Question: When setting a breakpoint in Xcode there is the '%B' shortcut. Placed into the "Log message" it will print the breakpoint name to the console. The 'breakpoint name' will be the method name.
So creating a breakpoint in '- (void)viewDidLoad' will print
'''
-viewDidLoad
'''
When the breakpoint stops all is clear. But when the app continues after evaluating just 'viewDidLoad' printed in the debug console won't tell which Class was called. 'viewDidLoad' could be in every ViewController. So I add the class name to identify the location (see image).
To avoid having to type the full class name I use initials:
'MGA_OneViewController' becomes 'OVC'

The 'OVC %B' produces the output
'''
OVG -viewDidLoad
'''
and now the Class is known.
Typing three (or a few) letters is not a problem but is does require discipline to ensure the same acronym is used through out the class.
I found <URL> but that is even longer, Craig uses
'p (void)NSLog(@"%s: %@", _cmd)'
Some related SO questions (<URL> all use a rather long command, too long for me to remember.
So my questions are: is the there a percent shortcut for the class name? A 'Percent-F' maybe?
Alternatively, is it possible to create a breakpoint template that will contain the expressions ready made?
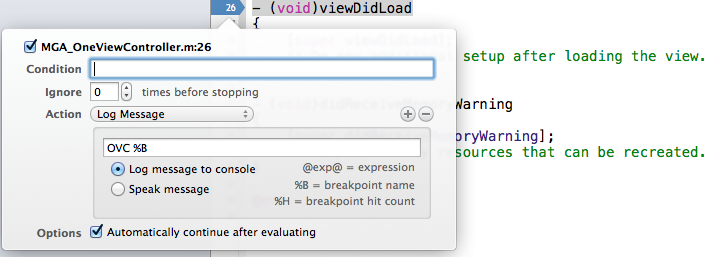
Answer: I use '@[self class]@ %B' which, although not a formatter, may be a little more compact than the alternatives listed in the original question.